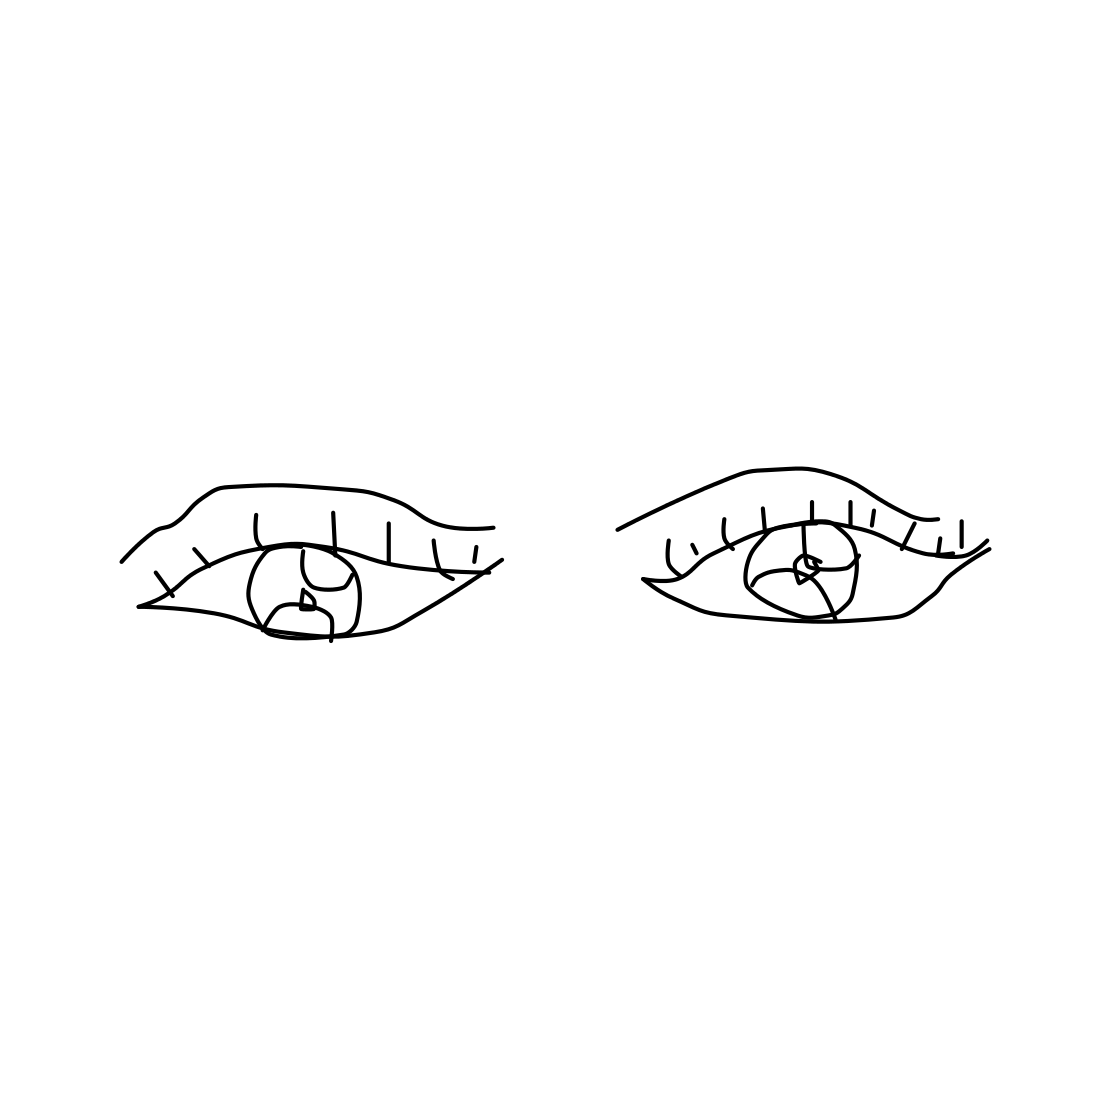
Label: eye